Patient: sex M, age 52
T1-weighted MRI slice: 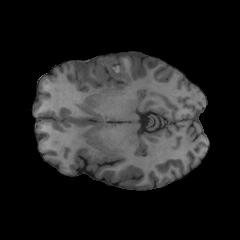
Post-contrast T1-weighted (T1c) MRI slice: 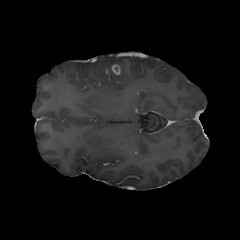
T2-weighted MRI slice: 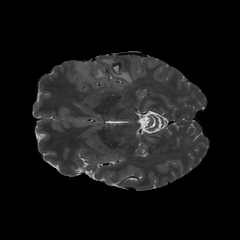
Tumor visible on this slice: yes
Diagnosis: Glioblastoma, IDH-wildtype
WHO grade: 4